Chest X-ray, AP view. Patient: 45 years old, sex M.
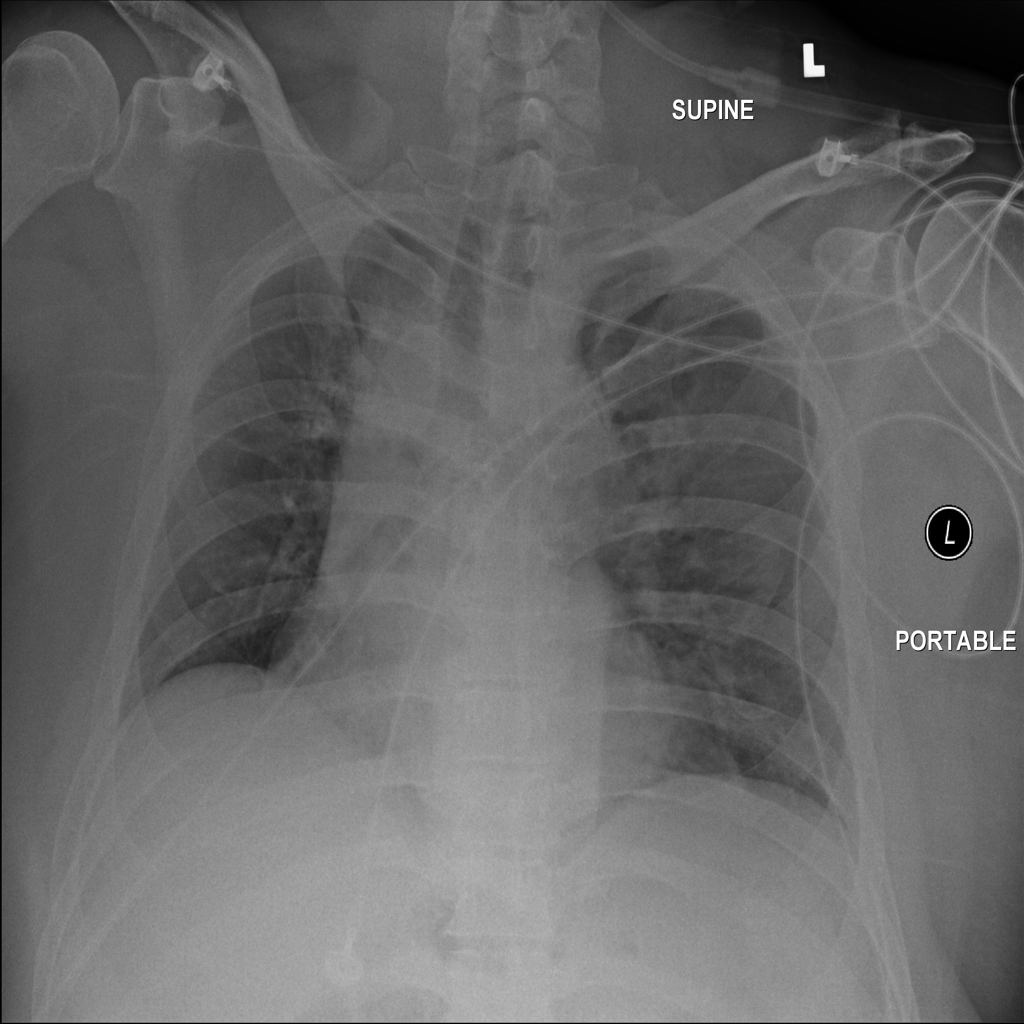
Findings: No Finding